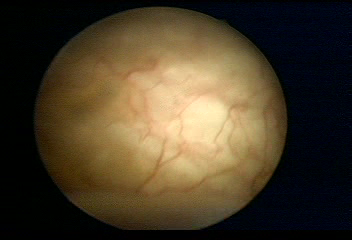
Modality: WLC
Class: Normal mucosa
Bladder cancer association: No